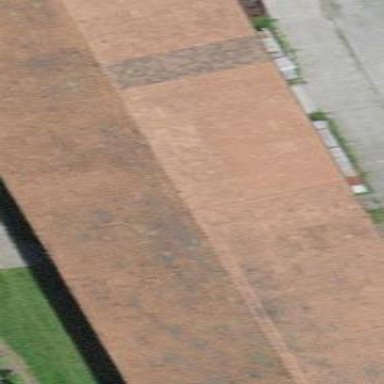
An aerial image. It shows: Rural barn.